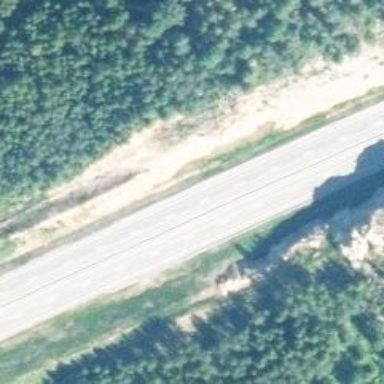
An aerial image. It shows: Trunk highway.